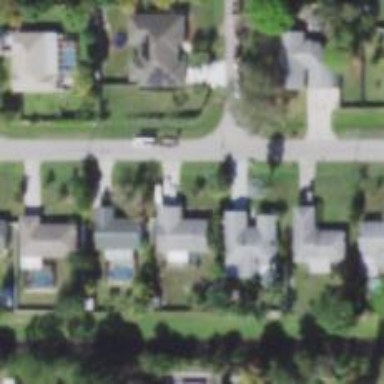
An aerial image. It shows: Residential road.